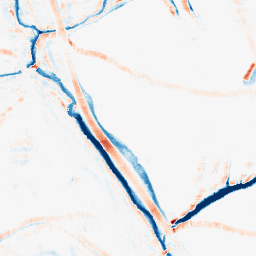
Category: morphological
Decomposition family: morphological_square
Decomposition parameters: operation: average
size: 10
Upsampling method: bicubic
Upsampling parameters: scale: 8
Upsampling scale: 8